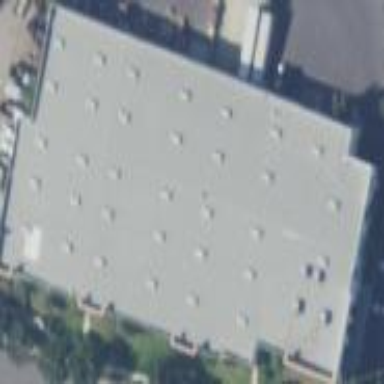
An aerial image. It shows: Warehouse building.